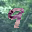
Label: 9